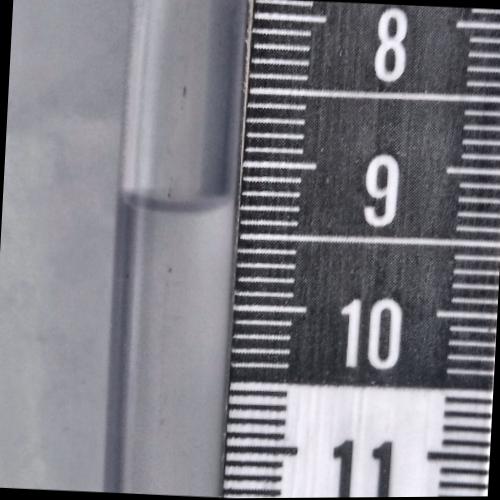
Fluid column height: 9.3 cm